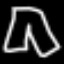
Label: pants